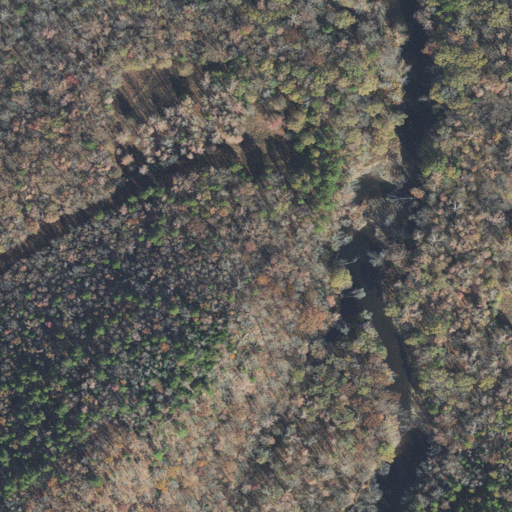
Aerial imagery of cape in Arkansas named Long Point containing deciduous forest, mixed forest, and evergreen forest